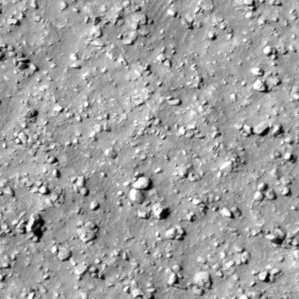
Label: non_frost